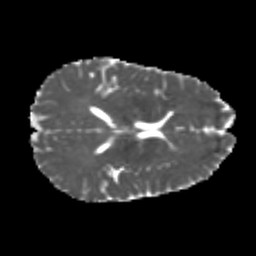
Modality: MD
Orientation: axial
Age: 22
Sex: male
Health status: healthy
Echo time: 0.074 s